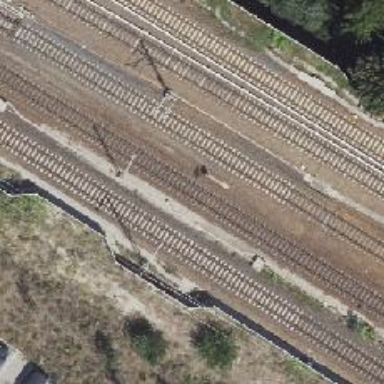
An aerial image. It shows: Railway signal.